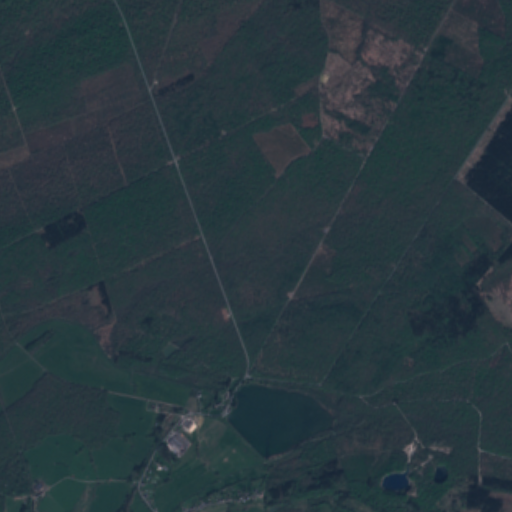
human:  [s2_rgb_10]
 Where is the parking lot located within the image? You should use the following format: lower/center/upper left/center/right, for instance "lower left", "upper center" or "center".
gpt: The parking lot is located in the upper right of the image.
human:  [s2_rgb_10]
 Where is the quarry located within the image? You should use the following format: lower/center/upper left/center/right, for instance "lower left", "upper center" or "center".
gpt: The quarry is located in the lower right of the image.
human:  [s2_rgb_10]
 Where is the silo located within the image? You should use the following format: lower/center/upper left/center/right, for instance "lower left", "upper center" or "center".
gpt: The silo is located in the lower left of the image.
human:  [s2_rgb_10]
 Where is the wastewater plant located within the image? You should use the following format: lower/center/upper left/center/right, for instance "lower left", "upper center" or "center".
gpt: The wastewater plant is located in the lower left of the image.
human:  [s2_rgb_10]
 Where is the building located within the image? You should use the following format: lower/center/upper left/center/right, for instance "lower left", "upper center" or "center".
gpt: There is no building in the image.